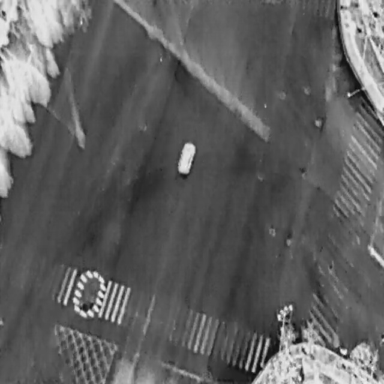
There is a Car in the infrared image.